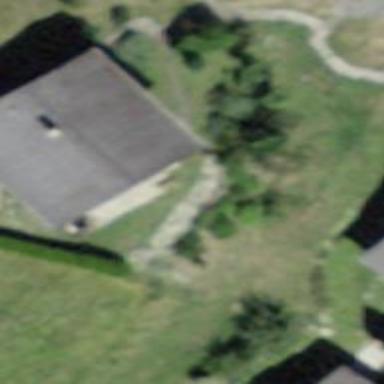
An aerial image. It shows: Simple and straightforward house.